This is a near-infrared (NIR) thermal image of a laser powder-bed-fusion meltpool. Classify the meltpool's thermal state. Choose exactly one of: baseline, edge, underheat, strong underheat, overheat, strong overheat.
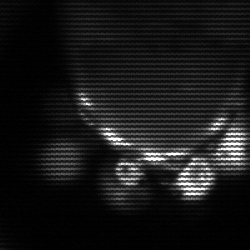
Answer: edge